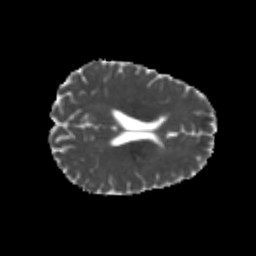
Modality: MD
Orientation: axial
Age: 26
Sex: female
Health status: healthy
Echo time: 0.074 s